Question: i want remove the barcharts each value text displayed on all bars on android and i am using achartengine. if u don't understand watch me below figure:

help me with greatly appreciated.
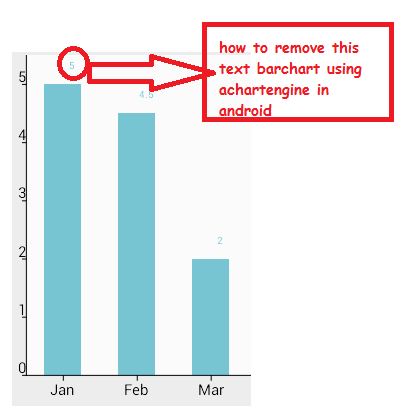
Answer: You need to hide the chart values:
'''
renderer.setDisplayChartValues(false);
'''
Or, if you have a reference to an 'XYMultipleSeriesRenderer':
'''
int length = renderer.getSeriesRendererCount();
for (int i = 0; i < length; i++) {
renderer.getSeriesRendererAt(i).setDisplayChartValues(false);
}
'''